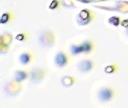
Label: Phaeocystis